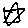
Label: star